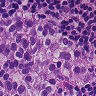
Metastatic tissue present: yes